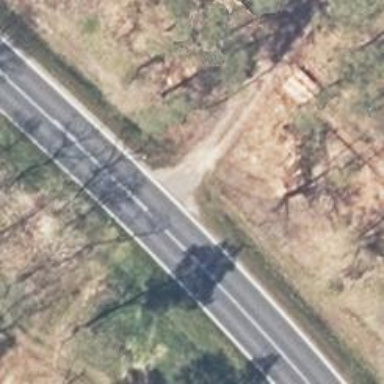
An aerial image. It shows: Primary road with asphalt surface.